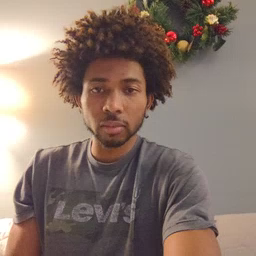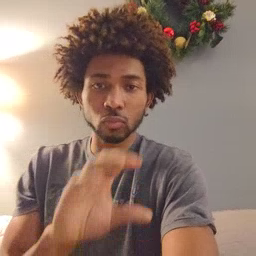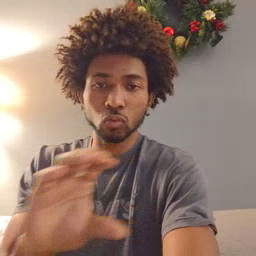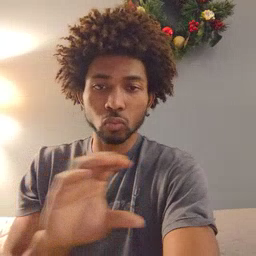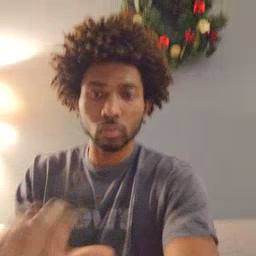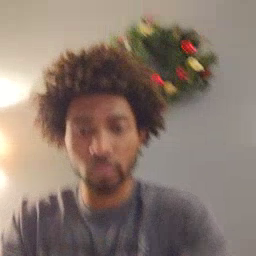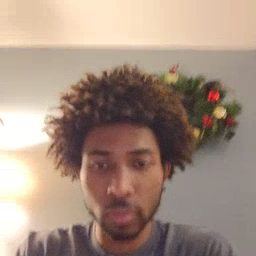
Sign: chocolate